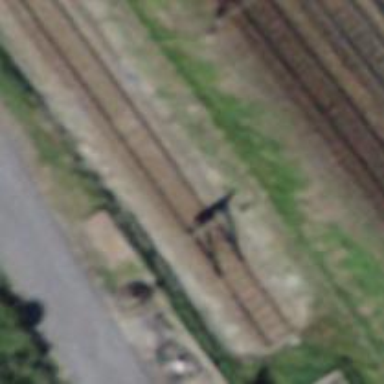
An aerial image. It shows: Railway buffer stop.